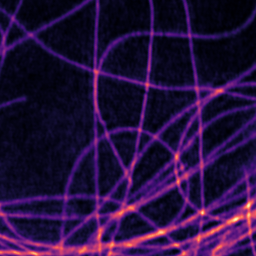
Label: Super-resolution Microtubules image